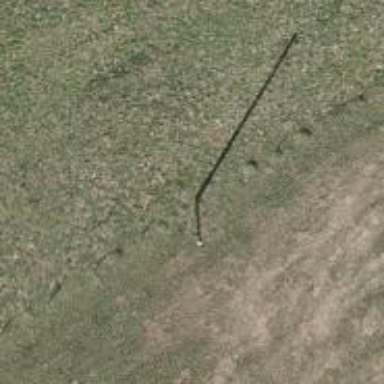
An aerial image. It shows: Power pole.